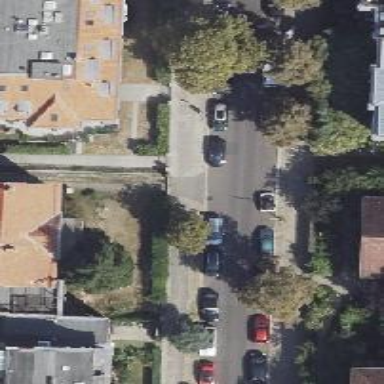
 and separate sidewalks. There are parallel parking lanes on both sides of the road."